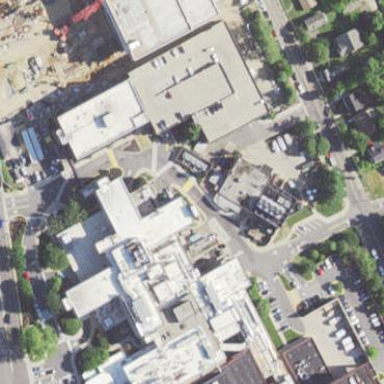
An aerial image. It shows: Clinic building providing healthcare services.